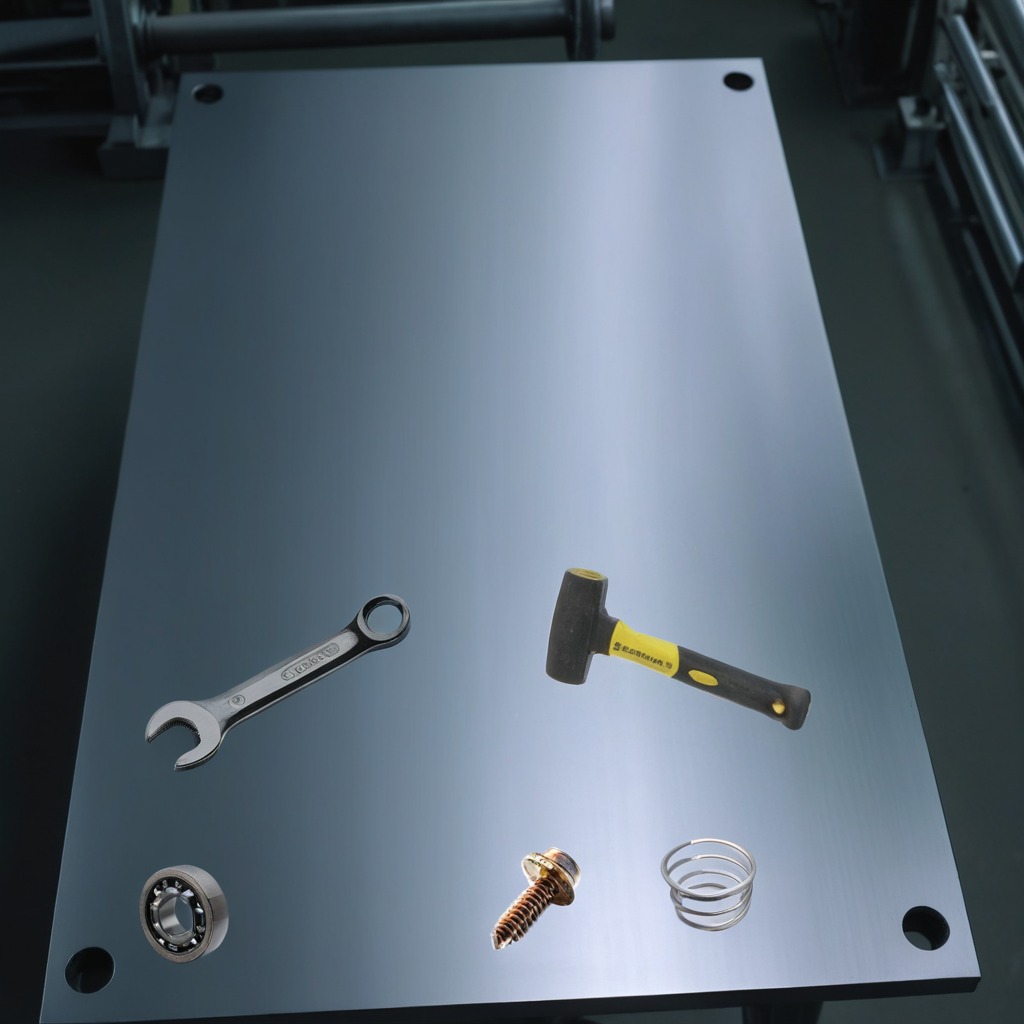
A ball bearing, a machine screw, a hammer, a coiled metal spring, and a wrench are lying on the metal table.